将一个边长为 2 的正六边形 $ABCDEF$（图 1）沿 $CF$ 对折，形成如图 2 所示的五面体，其中，底面 $ABDE$ 是正方形。

\noindent (1)求二面角 $A-FC-D$ 的大小。\\
(2)如图 3，点 $G,H$ 分别为棱 $AB,ED$ 上的动点。求 $\triangle FGH$ 周长的最大值。
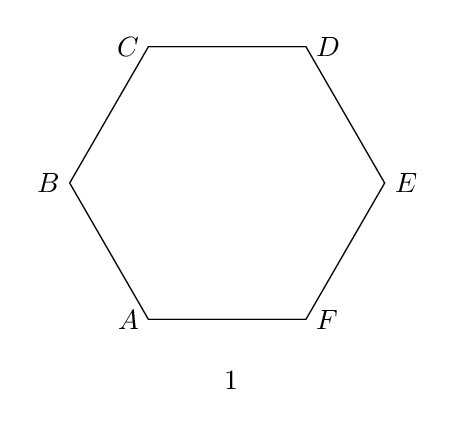
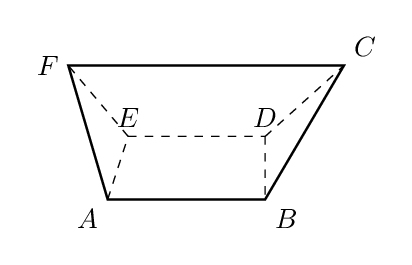
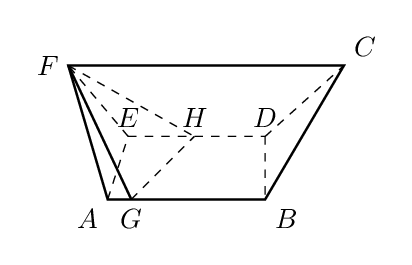
【解答】
\textbf{【答案】} (1)$\arccos\frac{1}{3}$；\\
\hspace{1em}(2)$2+4\sqrt{3}$。

\vspace{0.5em}
\noindent \textbf{【分析】} (1) 正六边形 $ABCDEF$ 中连接 $CF,AE$ 交于 $K$，进而得到 $\angle AKE$ 为二面角 $A-FC-D$ 的平面角，根据已知及余弦定理求其大小即可。\\
\hspace{1em}(2) 将面 $ABCF$、面 $ABDE$、面 $CDEF$ 展开得到平面展开图，讨论 $GH,BD$ 是否平行，结合图形对所有可能的移动路径进行分析知 $G,H$ 分别与 $B,D$ 重合时三角形周长最大；

\vspace{0.5em}
\noindent \textbf{【解析】} (1) 正六边形 $ABCDEF$ 中连接 $CF,AE$ 交于 $K$，则 $CF \perp AE$，\\
所以沿 $CF$ 对折后，有 $CF \perp EK,CF \perp AK$，故 $\angle AKE$ 为二面角 $A-FC-D$ 的平面角，\\
又底面 $ABDE$ 是正方形，正六边形 $ABCDEF$ 边长为 2，则 $EK=AK=\sqrt{3},AE=2$，\\
所以
\[
\cos\angle AKE = \frac{EK^2 + AK^2 - AE^2}{2EK \cdot AK} = \frac{1}{3},
\]
故锐二面角 $A-FC-D$ 大小为 $\arccos\frac{1}{3}$。

\noindent (2) 将面 $ABCF$、面 $ABDE$、面 $CDEF$ 展开，得到如下展开图，

\noindent 若 $GH \parallel BD$，则 $G,H$ 分别与 $B,D$ 重合，此时 $\triangle FGH$ 周长 $FB+BD+DF=2\sqrt{3}+2+2\sqrt{3}=2+4\sqrt{3}$；\\
若 $GH,BD$ 不平行，如图示，\\
路径 $l_1:F_1 \to G_1 \to H_1 \to F_2$，过 $B$ 作 $BH_2 \parallel G_1H_1$，连接 $F_2H_2$ 并延长交 $BD$ 于点 $P$，\\
得到路径 $l_2:F_1 \to B \to H_2 \to F_2$，路径 $l_3:F_1 \to B \to P \to H_2 \to F_2$，路径 $l_4:F_1 \to B \to D \to F_2$，\\
设路径 $i$ 的长度为 $l_i$ 且 $i=1,2,3,4$，结合图形、三角形三边关系判断知 $l_1<l_2<l_3<l_4$，\\
所以 $G,H$ 分别与 $B,D$ 重合，$\triangle FGH$ 周长最大为 $2+4\sqrt{3}$，\\
综上所述：周长的最大值为 $2+4\sqrt{3}$。
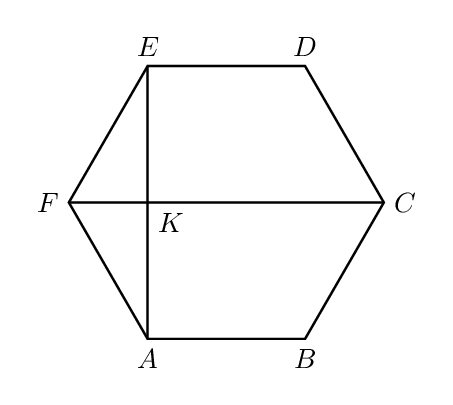
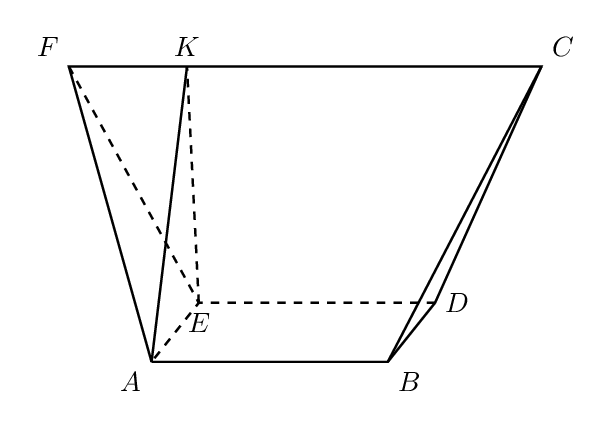
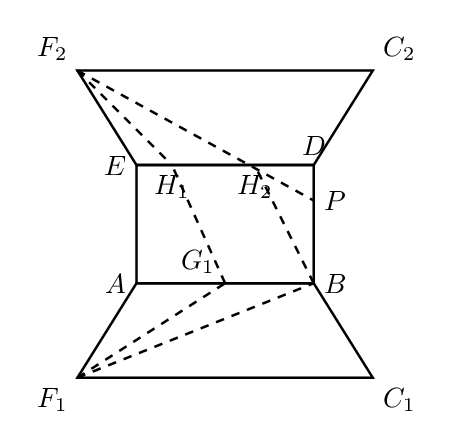